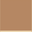
Piece: xx